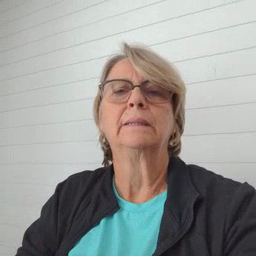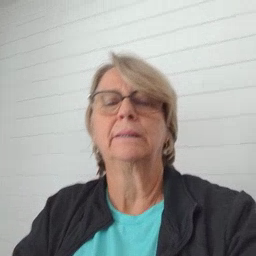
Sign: noisy